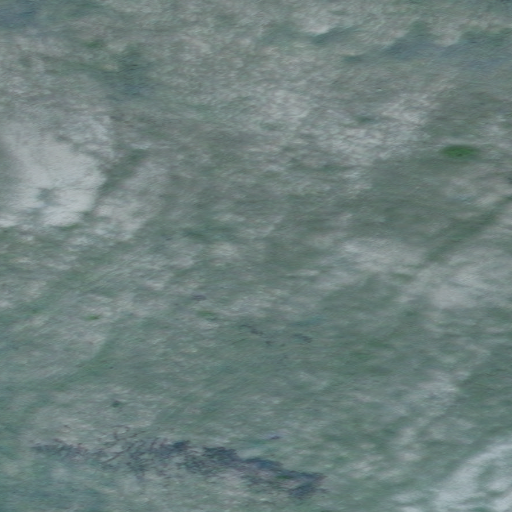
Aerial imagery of mountain in Alaska named Ooguk Mountain containing only unknown